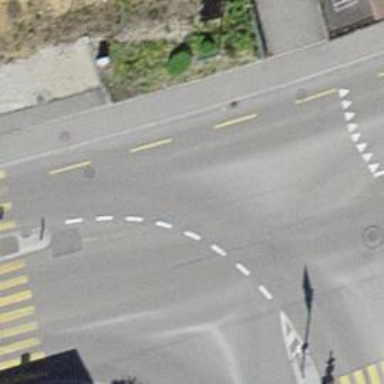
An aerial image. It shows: Road with traffic signals.